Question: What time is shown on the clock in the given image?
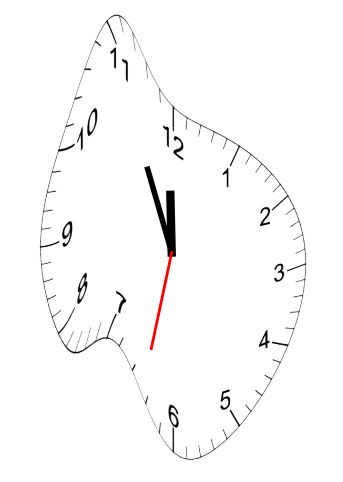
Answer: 11:55:32